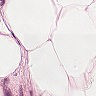
Metastatic tissue present: no